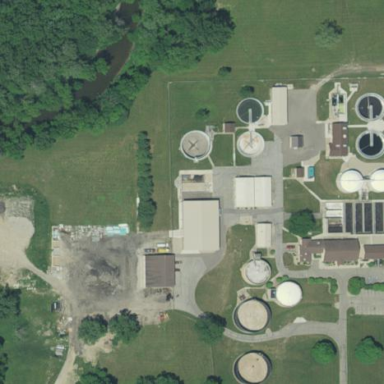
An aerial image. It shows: View of wastewater plant.